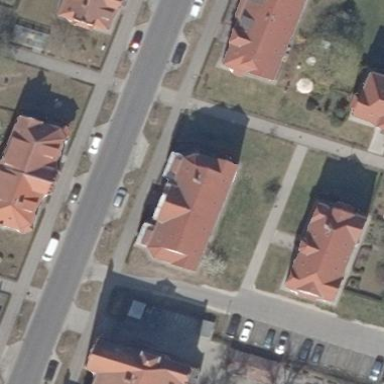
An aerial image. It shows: Residential building with gabled roof.